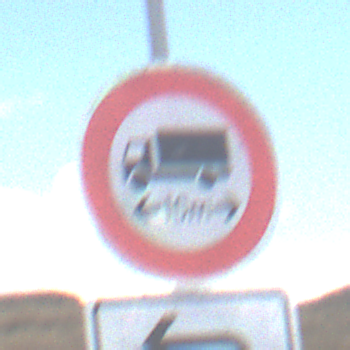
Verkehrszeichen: TatsaechlicheLaenge
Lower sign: RichtungsangabeDurchPfeile2
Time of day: Midday
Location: Outdoor (Nature)
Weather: PartlyCloudy
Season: NotSpecified
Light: Natural